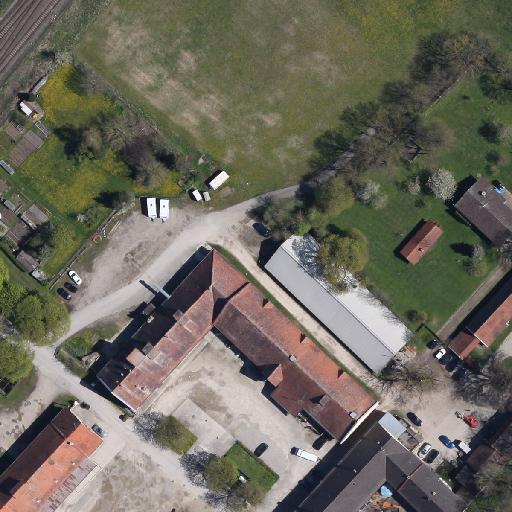
Referring expression: paved road